Question: I do not want to use Babel/ES6 yet because reasons. I have been watching the egghead.io videos on react/reflux and have a component here I am rendering. It connects to the randomuser API and pulls 10 users into the store, when the store is updated it renders the user data onto the page. With the ES6 code shown in the video it allows nice interpolation of tags, so that but in my case I am just using lodash as _.map which operates slightly differently, and I am unable to find a way to render tag interpolation or even line breaks, as React renders out the elements as all children of one parent tag contained inside its own span tags.
The rendered code looks like this:
and my code is here:
var React = require('react');
var Reflux = require('reflux');
var request = require('superagent');
var _ = require('lodash');
'''
var store = Reflux.createStore({
data: {users:[]},
init: function(){
request
.get("http://api.randomuser.me/?results=10")
.end(function(err,res){
if(err){
console.log(err)
}else {
var FirstName = res.body.results[0].user.name.first;
var LastName = res.body.results[0].user.name.last;
var picture = res.body.results[0].user.picture.thumbnail;
store.trigger({users:res.body.results})
}
});
},
getInitialState(){
return this.data;
}
});
var Name = React.createClass({
mixins:[Reflux.connect(store)],
render: function(){
return(
<div>
{_.map(this.state.users,function(n){
fName=n.user.name.first
lName=n.user.name.last
picture = n.user.picture.thumbnail;
return ""+fName+" "+lName + " " + picture
})
}
</div>
)
}
});
React.render(<Name />, document.getElementById('users'));
'''
Any suggestions or advice would be greatly appreciated! also the egghead.io videos are top notch, i must give credit where it is due!
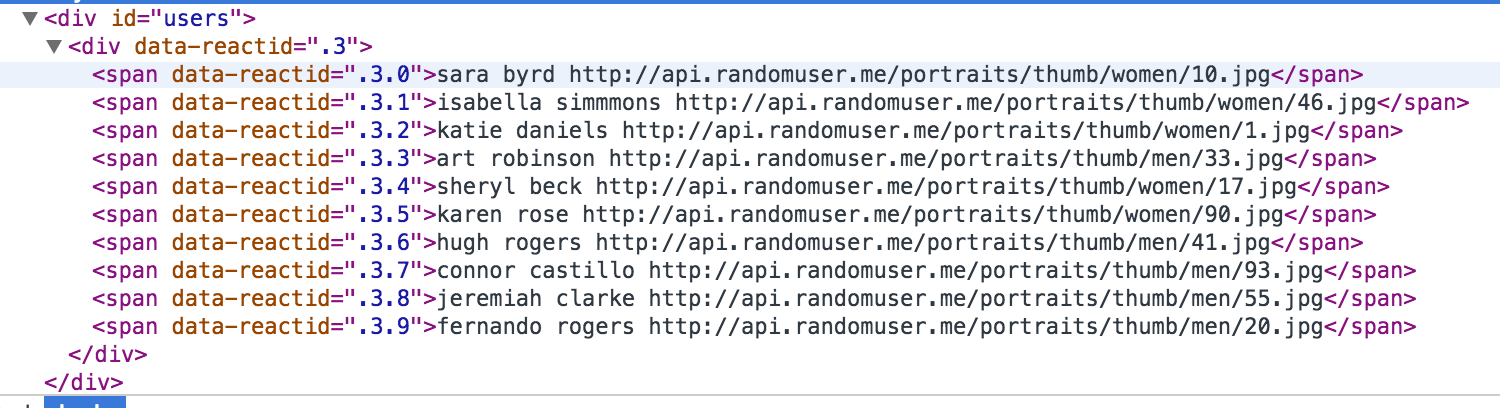
Answer: Personally, I try to avoid doing interpolation in JSX tags. JSX gives you a pretty solid API for constructing DOM elements! In this case, I'd do something like this:
'''
render: function() {
var userElements = _.map(this.state.users,function(n){
var fName=n.user.name.first
var lName=n.user.name.last
var pictureURL = n.user.picture.thumbnail;
return (
<div className='user'>
<span className='first-name'>{fname}</span>
<span className='last-name'>{lname}</span>
<img className='picture' src={pictureURL}></img>
</div>
)
})
return (
<div className='user-container'>
{userElements}
</div>
)
}
'''